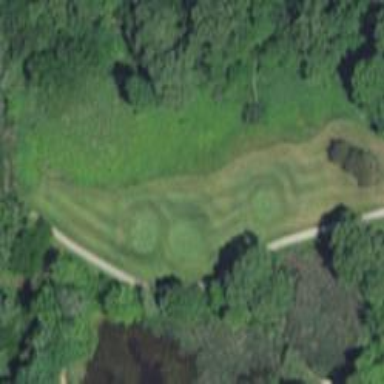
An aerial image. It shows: Golf course surrounded by greenery.